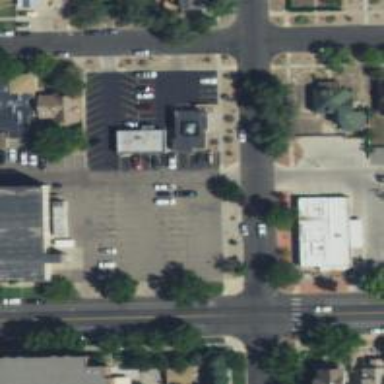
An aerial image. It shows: Parking space.